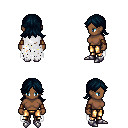
a pixel art fantasy rpg character, female body template, human, dark skin, white tattered cape, gold greaves, raven loose hair, leather bracers, metal boots, four views (front, back, left, right), 2x2 character sprite sheet, small pixel art, hard edges, no anti-aliasing